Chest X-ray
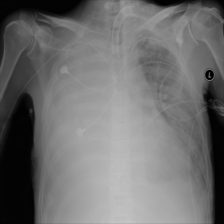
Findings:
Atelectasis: negative
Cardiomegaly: negative
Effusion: negative
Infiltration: positive
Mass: negative
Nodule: negative
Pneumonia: negative
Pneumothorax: negative
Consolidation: negative
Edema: negative
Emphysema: negative
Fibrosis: negative
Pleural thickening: negative
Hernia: negative